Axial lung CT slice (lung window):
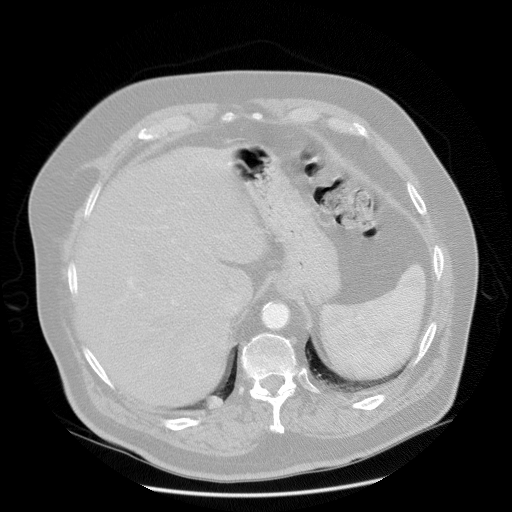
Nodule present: no